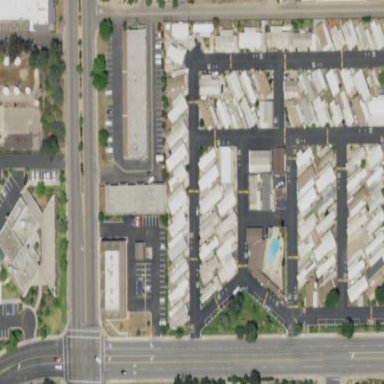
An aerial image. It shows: Residential area designated as trailer park.